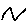
Label: zigzag